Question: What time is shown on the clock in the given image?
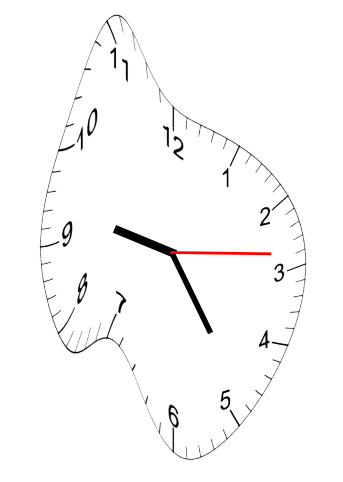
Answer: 09:24:14